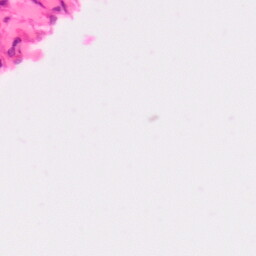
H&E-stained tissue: Colon